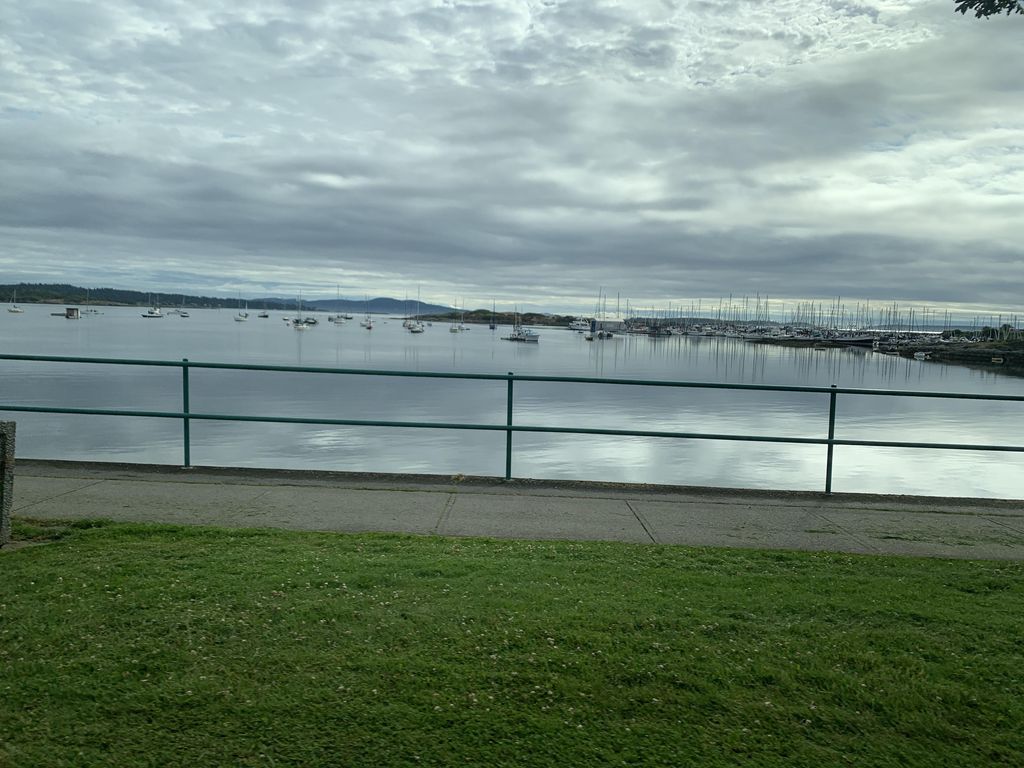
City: victoria